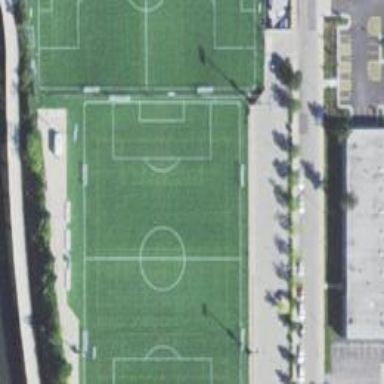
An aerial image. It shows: Artificial turf soccer pitch for leisure activities.